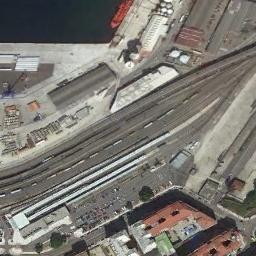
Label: railway_station